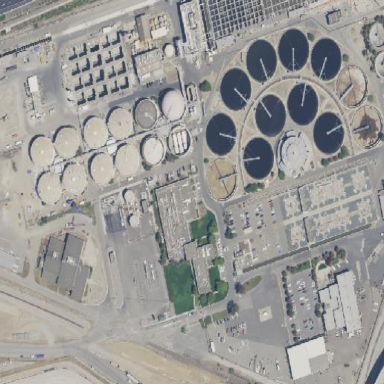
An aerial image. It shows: View of wastewater plant.